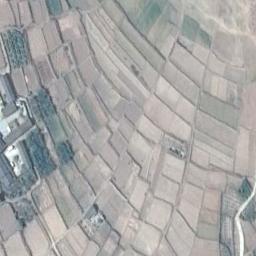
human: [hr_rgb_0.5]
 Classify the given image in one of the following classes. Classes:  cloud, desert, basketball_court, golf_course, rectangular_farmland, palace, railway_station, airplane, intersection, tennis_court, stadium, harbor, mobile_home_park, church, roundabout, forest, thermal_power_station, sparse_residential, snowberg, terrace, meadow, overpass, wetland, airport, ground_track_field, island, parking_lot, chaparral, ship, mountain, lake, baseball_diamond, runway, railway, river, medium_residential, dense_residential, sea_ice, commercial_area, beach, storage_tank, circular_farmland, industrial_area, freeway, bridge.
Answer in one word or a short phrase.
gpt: terrace